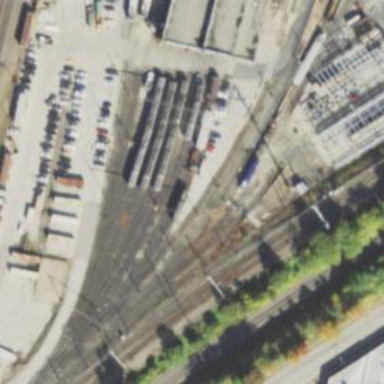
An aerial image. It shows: Railway yard.